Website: crate-barrel
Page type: payment
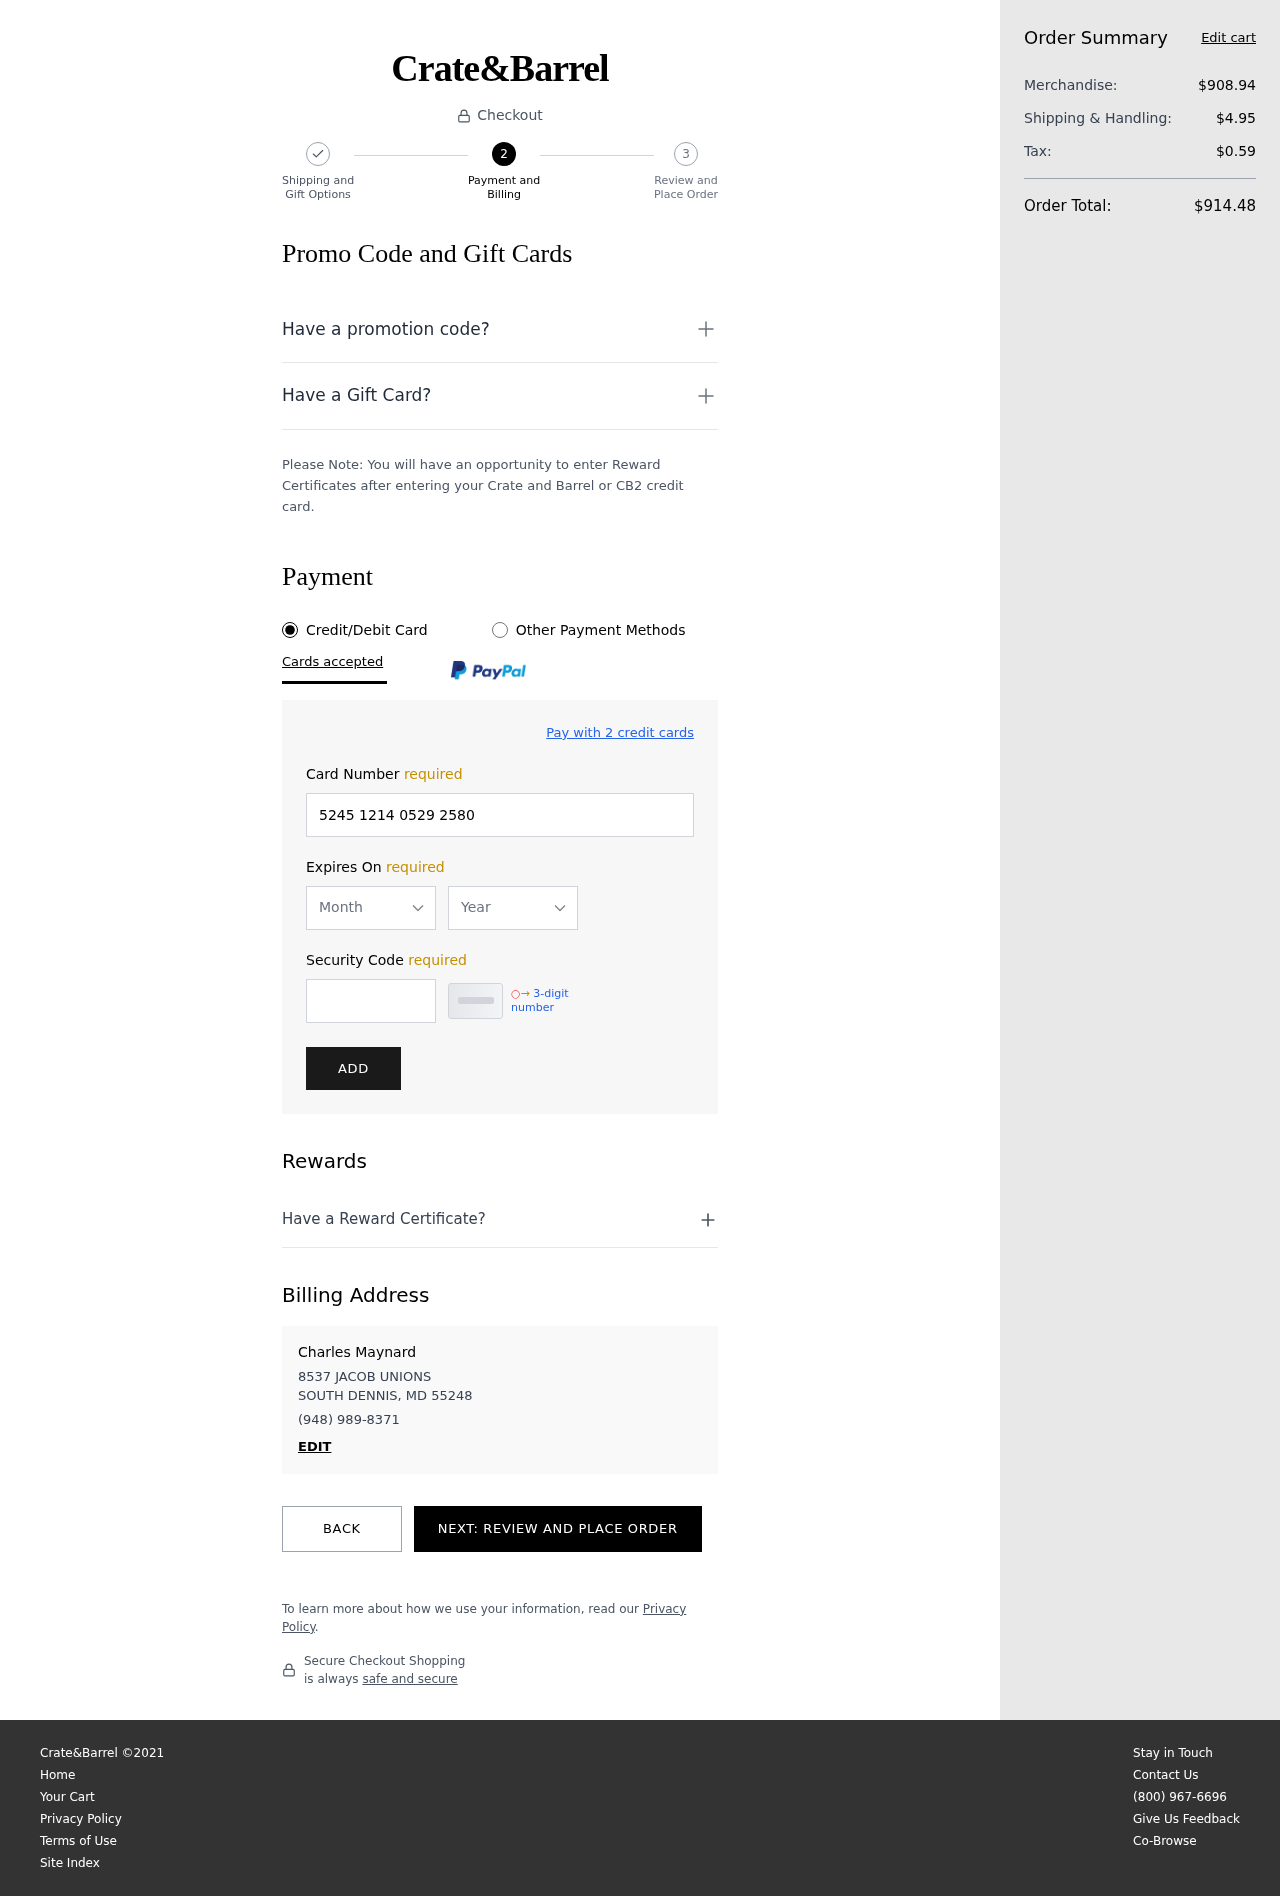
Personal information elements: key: PII_CARD_EXPIRY_MONTH
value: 05
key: PII_CARD_EXPIRY_YEAR
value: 29
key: PII_CITY_STATE_ZIP
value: SOUTH DENNIS, MD 55248
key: PII_FULLNAME
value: Charles Maynard
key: PII_PHONE
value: (948) 989-8371
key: PII_STREET
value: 8537 JACOB UNIONS
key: PII_CARD_NUMBER
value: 5245 1214 0529 2580
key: PII_CARD_CVV
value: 276
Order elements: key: ORDER_SUBTOTAL
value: $908.94
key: ORDER_SHIPPING_COST
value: $4.95
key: ORDER_TAX
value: $0.59
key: ORDER_TOTAL
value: $914.48